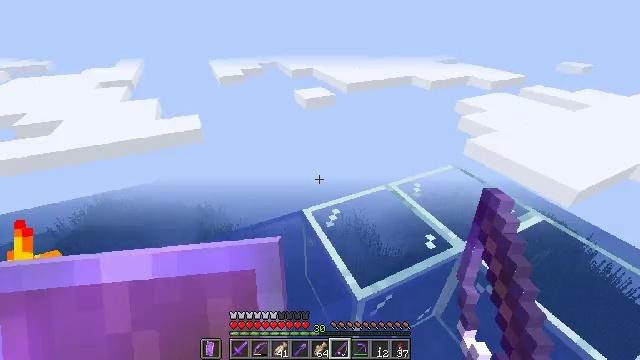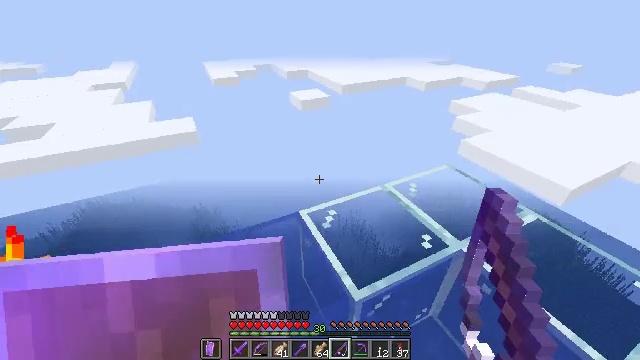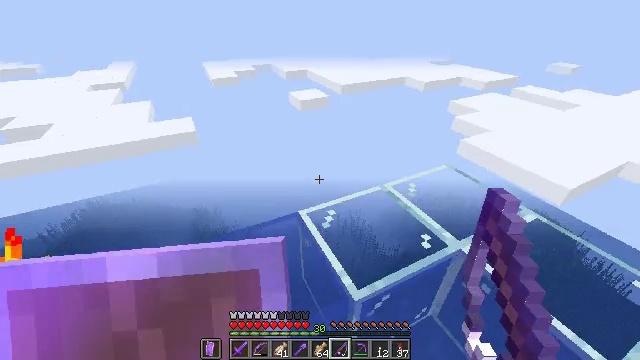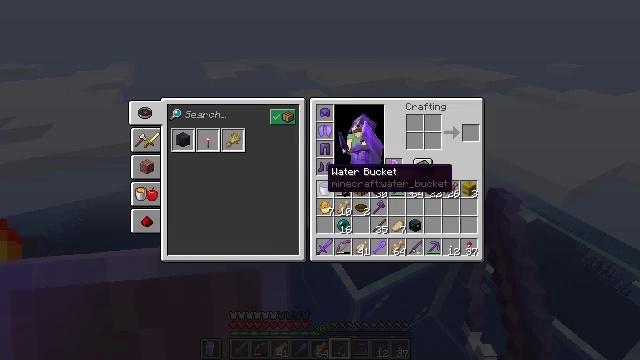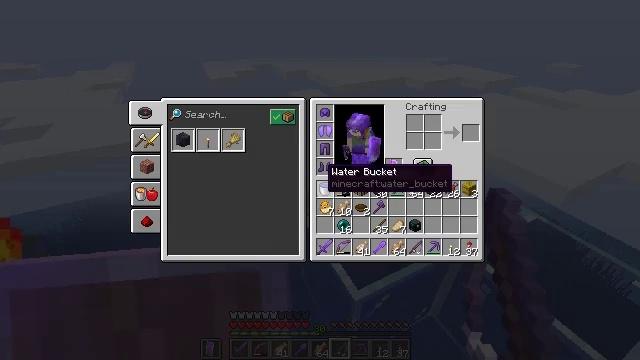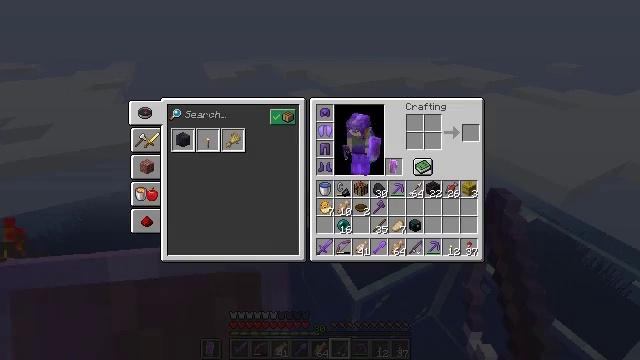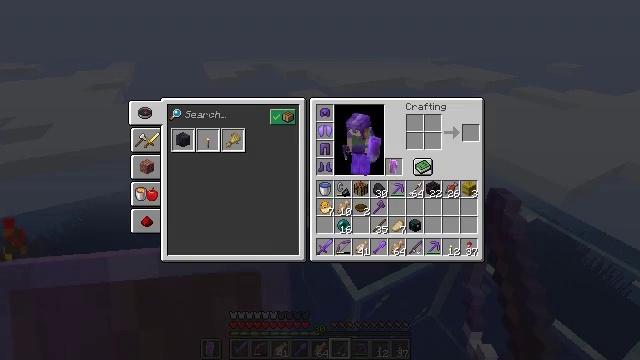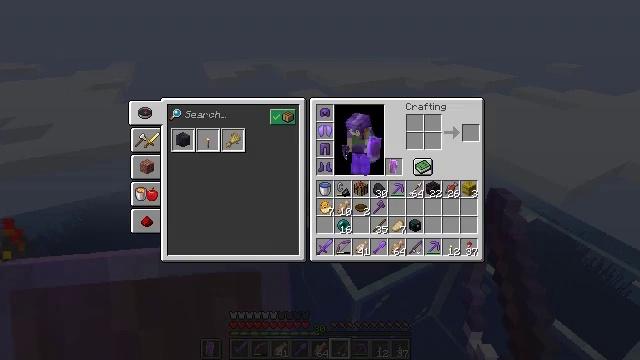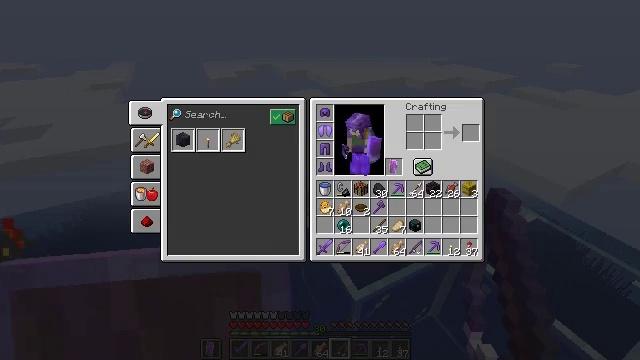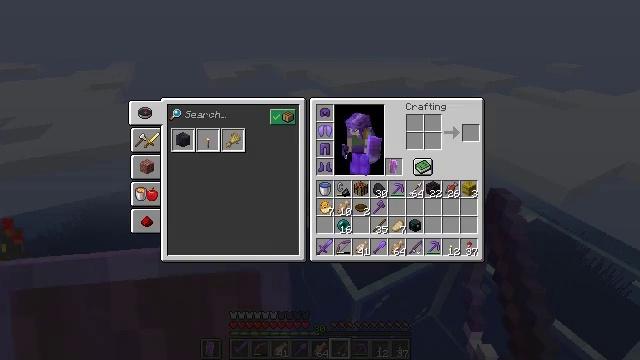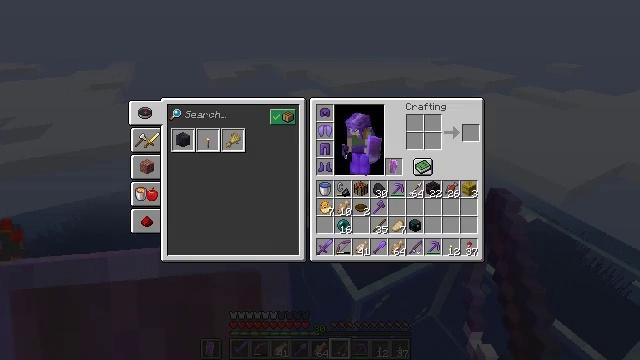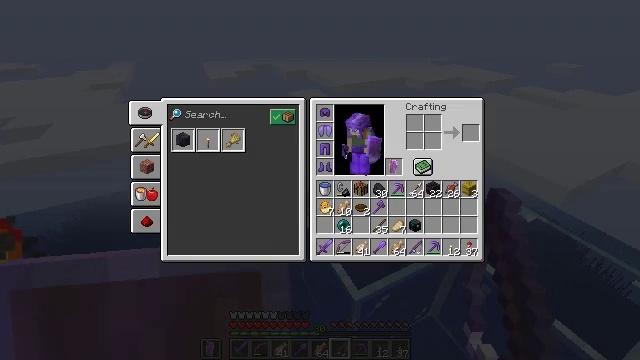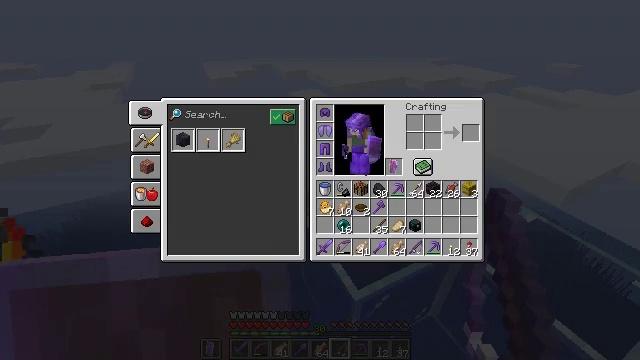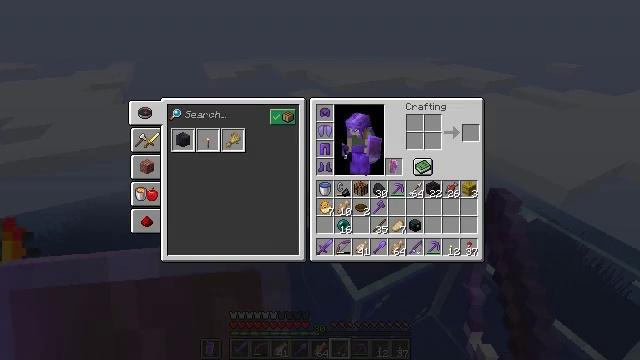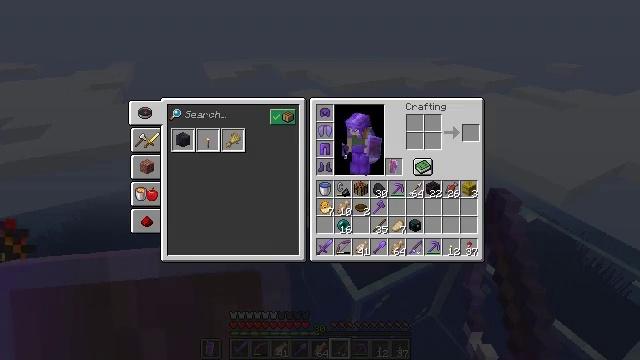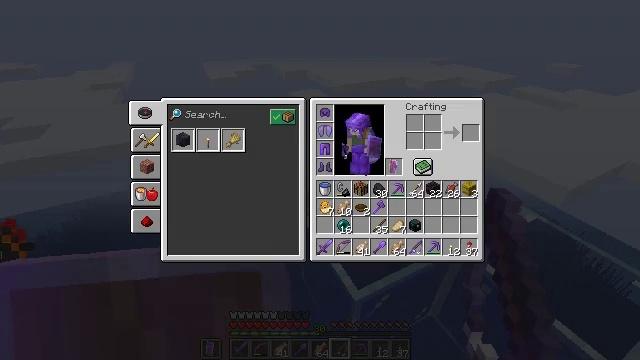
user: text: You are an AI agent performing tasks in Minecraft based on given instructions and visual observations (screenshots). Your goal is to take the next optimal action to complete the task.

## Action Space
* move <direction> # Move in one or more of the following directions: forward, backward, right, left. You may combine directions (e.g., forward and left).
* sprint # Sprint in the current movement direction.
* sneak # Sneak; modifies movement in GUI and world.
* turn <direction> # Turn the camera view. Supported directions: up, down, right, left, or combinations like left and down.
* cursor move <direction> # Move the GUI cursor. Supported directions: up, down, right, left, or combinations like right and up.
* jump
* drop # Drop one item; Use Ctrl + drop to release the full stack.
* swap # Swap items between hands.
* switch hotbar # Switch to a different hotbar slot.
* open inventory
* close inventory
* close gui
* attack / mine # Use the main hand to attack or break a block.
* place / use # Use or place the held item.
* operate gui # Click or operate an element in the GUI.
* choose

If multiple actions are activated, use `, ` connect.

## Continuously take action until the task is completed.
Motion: motion action
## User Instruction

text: Drop a bowl.
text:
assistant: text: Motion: turn right
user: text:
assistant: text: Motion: no_op
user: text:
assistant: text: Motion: close inventory
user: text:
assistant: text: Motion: close inventory
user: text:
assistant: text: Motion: close inventory
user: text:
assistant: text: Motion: close inventory
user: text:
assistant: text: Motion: no_op
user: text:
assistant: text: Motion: no_op
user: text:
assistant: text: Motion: no_op
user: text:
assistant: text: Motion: no_op
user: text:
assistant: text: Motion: no_op
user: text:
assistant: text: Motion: no_op
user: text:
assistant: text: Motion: no_op
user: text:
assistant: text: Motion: no_op
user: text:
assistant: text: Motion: no_op
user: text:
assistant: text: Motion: no_op
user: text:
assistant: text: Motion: no_op
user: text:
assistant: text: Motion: turn left
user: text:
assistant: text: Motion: turn left
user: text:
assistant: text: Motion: no_op
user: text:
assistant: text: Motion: no_op
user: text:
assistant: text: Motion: no_op
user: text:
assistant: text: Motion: turn left and up
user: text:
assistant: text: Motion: turn left and up
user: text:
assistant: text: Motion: turn left and up
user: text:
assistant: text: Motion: no_op
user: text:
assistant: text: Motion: no_op
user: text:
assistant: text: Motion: no_op
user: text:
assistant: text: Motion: no_op
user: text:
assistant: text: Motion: no_op